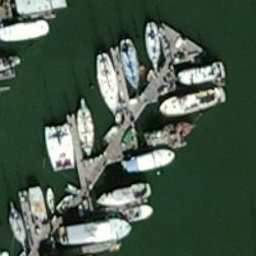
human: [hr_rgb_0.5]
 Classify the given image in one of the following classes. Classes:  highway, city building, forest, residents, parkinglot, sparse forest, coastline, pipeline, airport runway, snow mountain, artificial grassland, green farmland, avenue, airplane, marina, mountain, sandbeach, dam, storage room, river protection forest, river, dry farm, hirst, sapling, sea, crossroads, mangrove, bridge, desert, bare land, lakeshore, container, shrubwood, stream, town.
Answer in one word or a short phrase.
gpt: marina